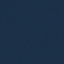
Label: SeaLake